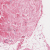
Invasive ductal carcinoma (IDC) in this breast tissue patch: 0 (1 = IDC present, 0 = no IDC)